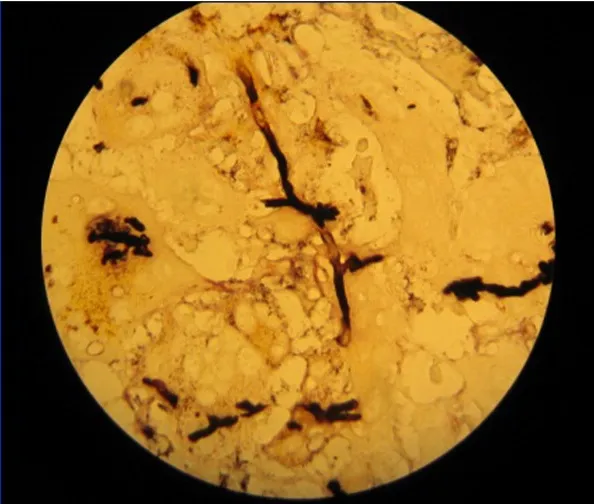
Vertical fungal hyphaes in PAS and silver staining of the lung resection specimens.
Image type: pathology (pas)